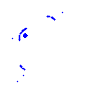
Particle: pion